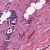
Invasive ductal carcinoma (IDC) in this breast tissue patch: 0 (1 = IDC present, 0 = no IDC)